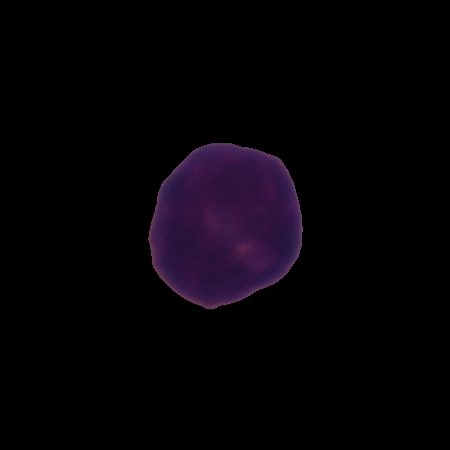
Label: healthy